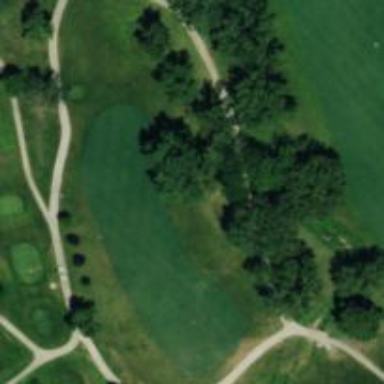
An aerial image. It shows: Golf hole.